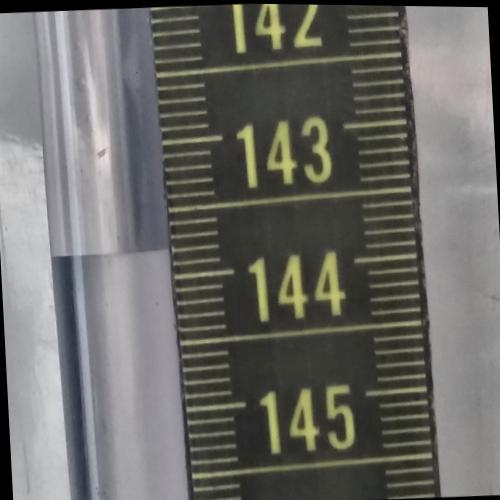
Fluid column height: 143.8 cm